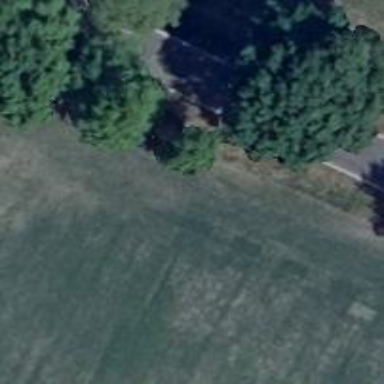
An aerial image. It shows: Row of deciduous broadleaved trees.